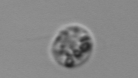
Label: Amoeba